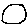
Label: circle